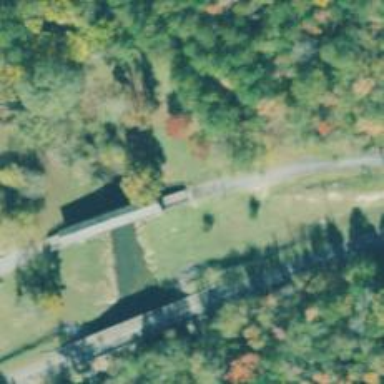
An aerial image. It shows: Covered bridge over path.